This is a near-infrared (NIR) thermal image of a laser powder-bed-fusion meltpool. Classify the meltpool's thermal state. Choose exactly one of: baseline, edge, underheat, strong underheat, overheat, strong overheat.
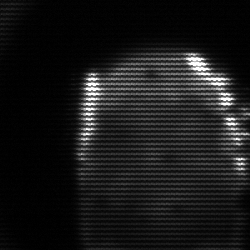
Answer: baseline